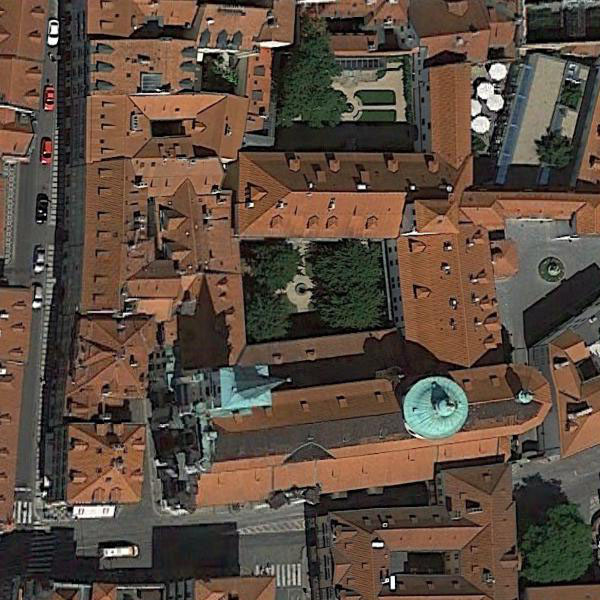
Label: Church